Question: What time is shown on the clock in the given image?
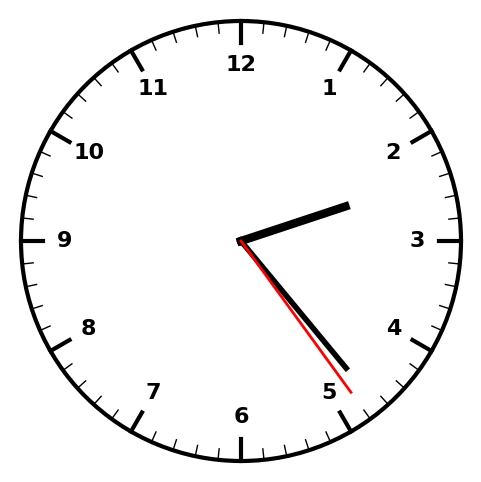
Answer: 02:23:24